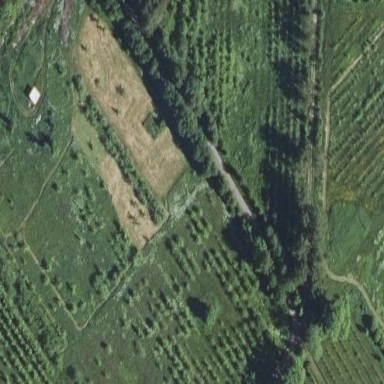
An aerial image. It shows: Orchard.